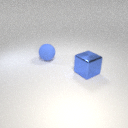
large blue metal cube to the right of large blue rubber sphere